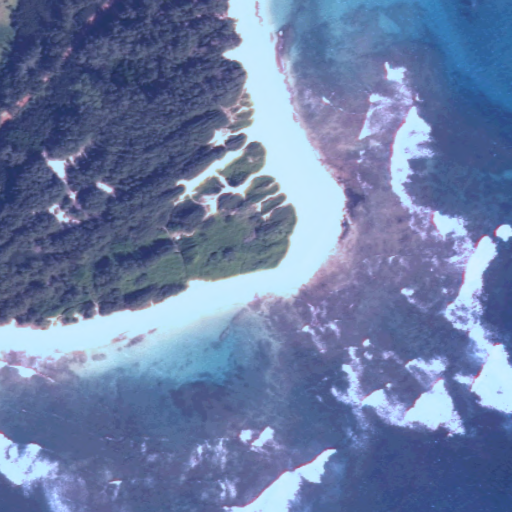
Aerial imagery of cape in Hawaii named Kāmala Point containing only unknown